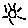
Label: sun